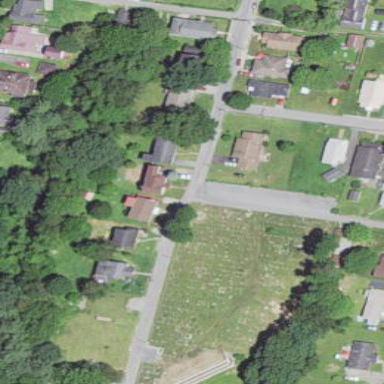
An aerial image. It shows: Cemetery.